Question: I am new to VHDL and trying to generate 1 second counter. For simplicity, I am using the clock frequency of 10 Hz. For this purpose I am using a clk as an input and LED as an output. My VHDL code is given below:
'''
library IEEE;
use IEEE.STD_LOGIC_1164.ALL;
USE ieee.std_logic_unsigned.ALL;
use ieee.numeric_std.all;
entity tick_counter is
generic(FrequencyHz : integer := 10);
Port ( clk : in STD_LOGIC;
led : out STD_LOGIC);
end tick_counter;
architecture Behavioral of tick_counter is
signal tick :integer;
signal counter :integer;
begin
process(clk, tick, counter)
begin
if rising_edge(clk) then
if tick = FrequencyHz - 1 then
tick <= 0;
counter <= counter + 1;
else
tick <= tick + 1;
end if;
end if;
end process;
led <= '1' when counter = 3 else '0';
end Behavioral;
'''
I tried to write the code in such a way so that, when three seconds pass, the LED turns ON. My test bench code is given below:
'''
LIBRARY ieee;
USE ieee.std_logic_1164.ALL;
USE ieee.std_logic_unsigned.ALL;
use ieee.numeric_std.all;
-- Uncomment the following library declaration if using
-- arithmetic functions with Signed or Unsigned values
--USE ieee.numeric_std.ALL;
ENTITY tick_counter_tb IS
END tick_counter_tb;
ARCHITECTURE behavior OF tick_counter_tb IS
-- Component Declaration for the Unit Under Test (UUT)
-- We're slowing down the clock to speed up simulation time
constant FrequencyHz : integer := 10; -- 10 Hz
constant clk_period : time := 1000 ms / FrequencyHz;
COMPONENT tick_counter
PORT( clk : IN std_logic;
led : OUT std_logic);
END COMPONENT;
--Inputs
signal clk : std_logic := '0';
--Outputs
signal led : std_logic;
BEGIN
-- Instantiate the Unit Under Test (UUT)
uut : entity work.tick_counter
generic map(FrequencyHz => FrequencyHz)
PORT MAP (clk => clk,
led => led);
-- Clock process definitions
clk_process :process
begin
clk <= '0';
wait for clk_period/2;
clk <= '1';
wait for clk_period/2;
end process;
-- Stimulus process
stim_proc: process
begin
-- hold reset state for 100 ns.
wait until rising_edge(clk);
-- insert stimulus here
wait;
end process;
END;
'''
But in the simulation result, I am just seeing a blank diagram as shown below (link given):

I don't understand where I am making a mistake. Any help would be highly appreciated.
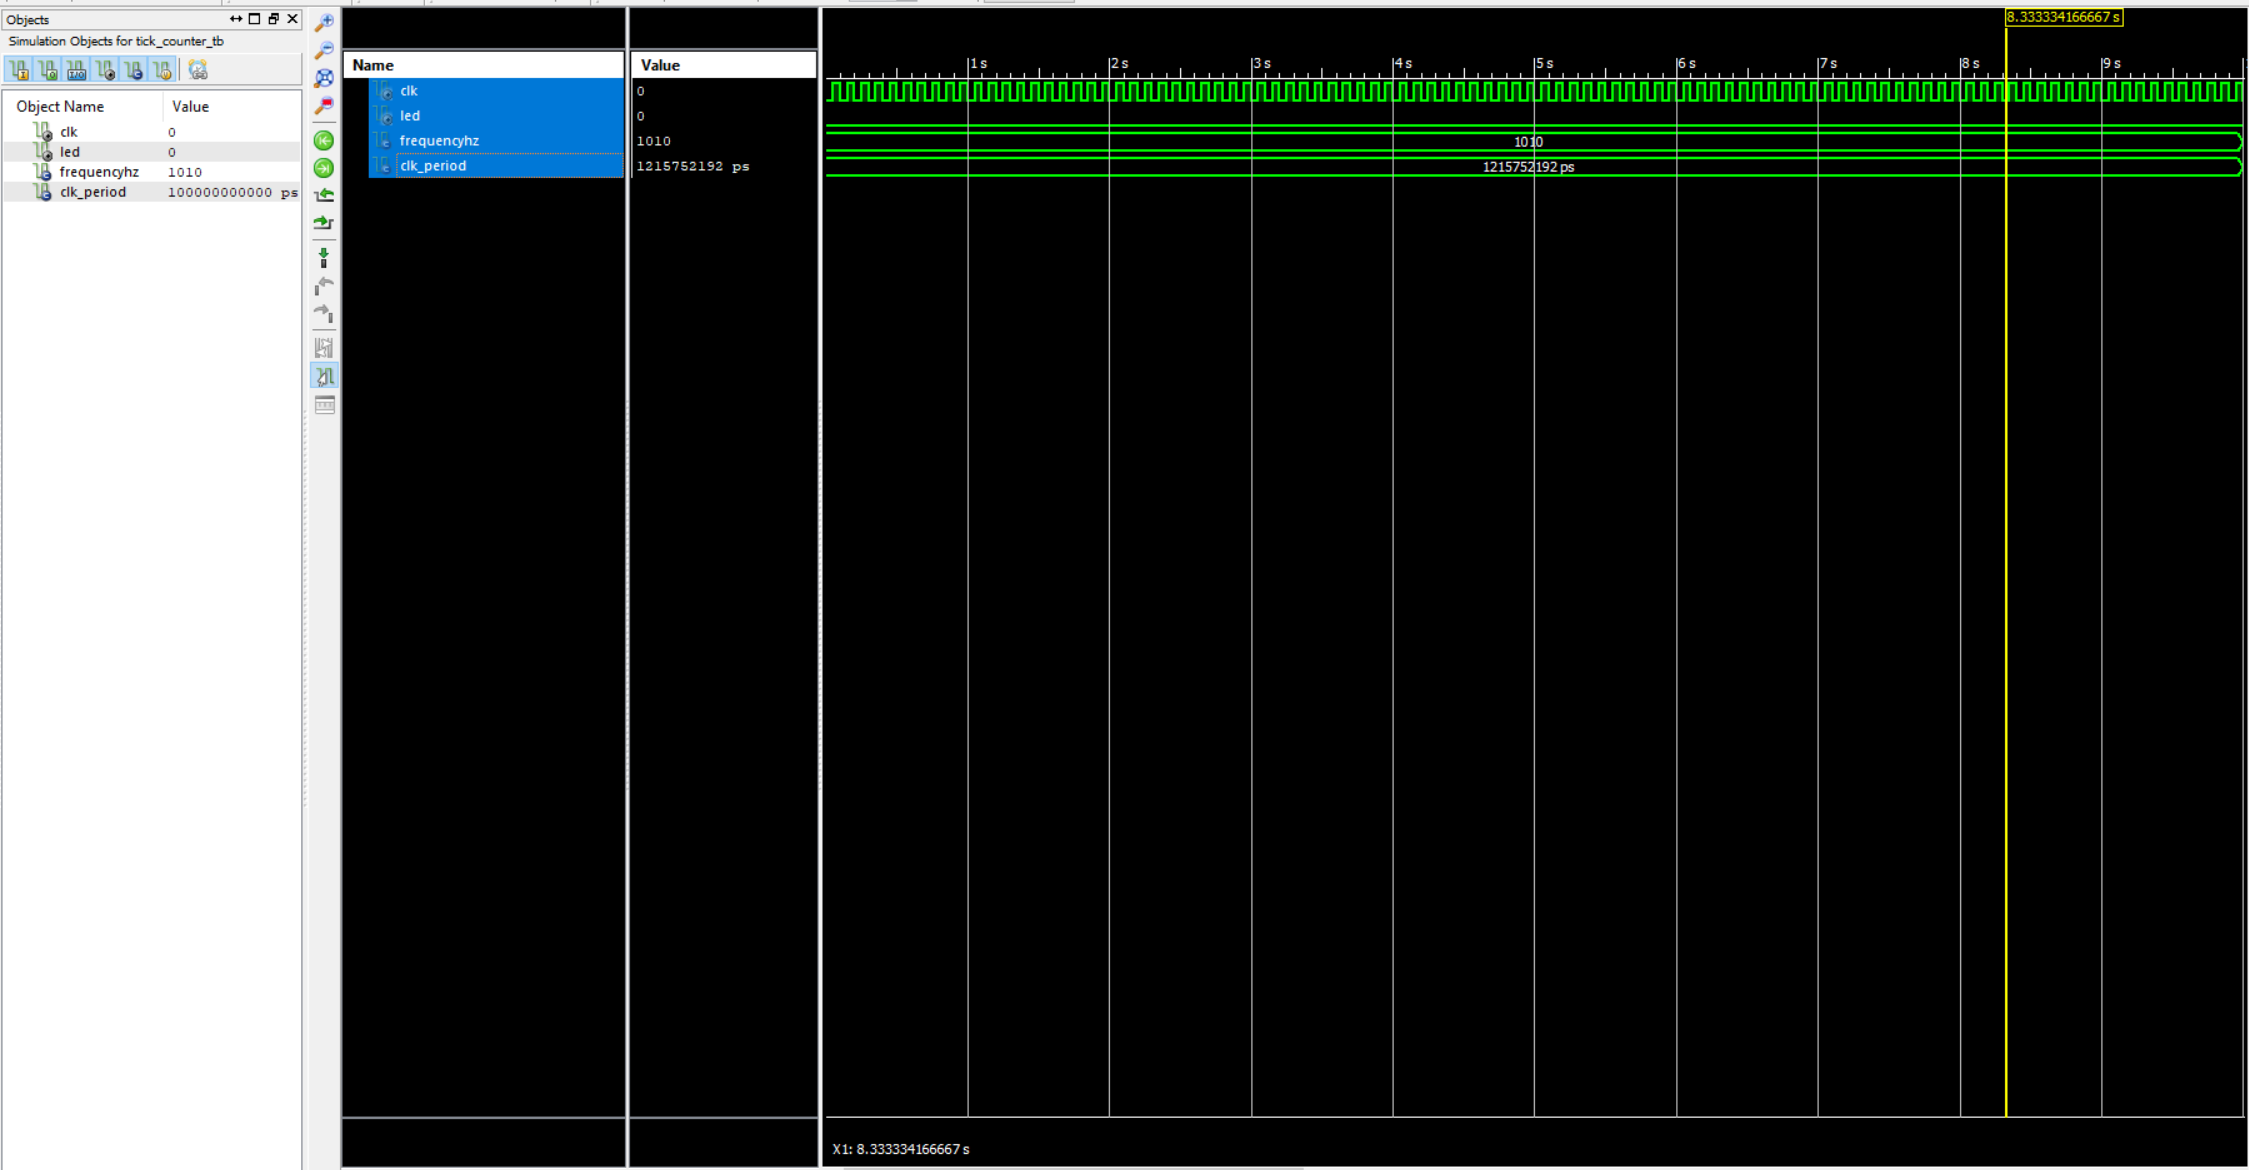
Answer: The default initial value of an integer is INTEGER'LOW (a very negative number).
That means counter won't become 3 for a very long time (as 'the busybee' indicated).
You can constrain and/or provide an initial value for 'tick'. 'counter' appears to be meant as a modulo counter range 0 to 3. It's modulus could be passed identically to 'tick' which uses 'FrequencyHZ'. Also note that any integer counter needs explicit roll over, it's an error if the result of an addition doesn't fall with the range INTEGER'LOW to INTEGER'HIGH or the constrained range.
'''
library IEEE;
use IEEE.STD_LOGIC_1164.ALL;
-- USE ieee.std_logic_unsigned.ALL;
-- use ieee.numeric_std.all;
entity tick_counter is
generic(FrequencyHz : integer := 10);
Port ( clk : in STD_LOGIC;
led : out STD_LOGIC);
end tick_counter;
architecture Behavioral of tick_counter is
-- Initial value of integers is INTEGER'LOW (a large negative number)
signal tick: integer range 0 to FrequencyHz - 1 := 0;
signal counter: integer := 0; -- ADDED default initial value
begin
process(clk, tick, counter)
begin
if rising_edge(clk) then
if tick = FrequencyHz - 1 then
tick <= 0;
if counter = 3 then -- ADDED MODULUS 4 test for counter
counter <= 0;
else
counter <= counter + 1;
end if;
else
tick <= tick + 1;
end if;
end if;
end process;
led <= '1' when counter = 3 else '0';
end Behavioral;
'''
With the changes the simulation will cause 'led' to be a '1' for one second every four seconds.
<URL>